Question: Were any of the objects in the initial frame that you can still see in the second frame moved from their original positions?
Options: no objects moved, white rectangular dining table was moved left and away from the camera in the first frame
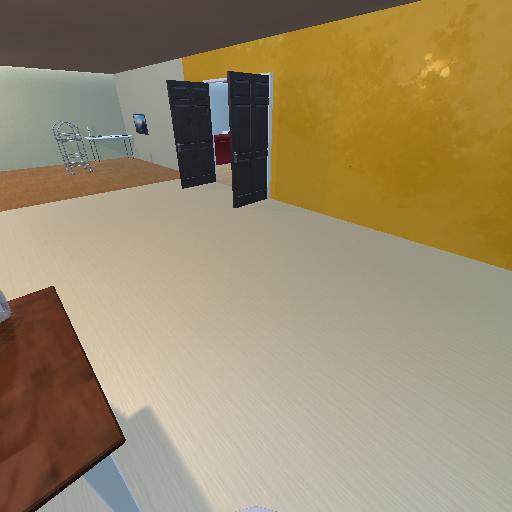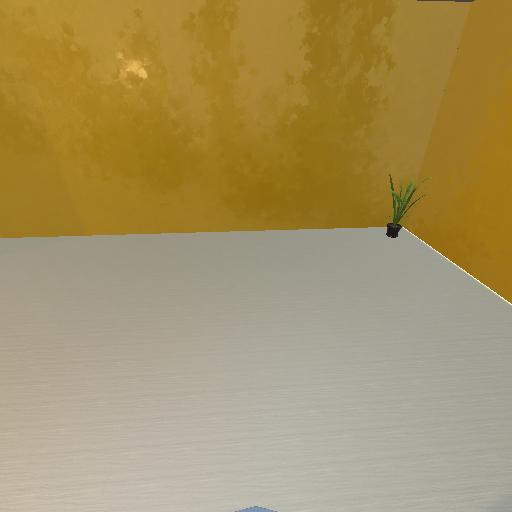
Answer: no objects moved